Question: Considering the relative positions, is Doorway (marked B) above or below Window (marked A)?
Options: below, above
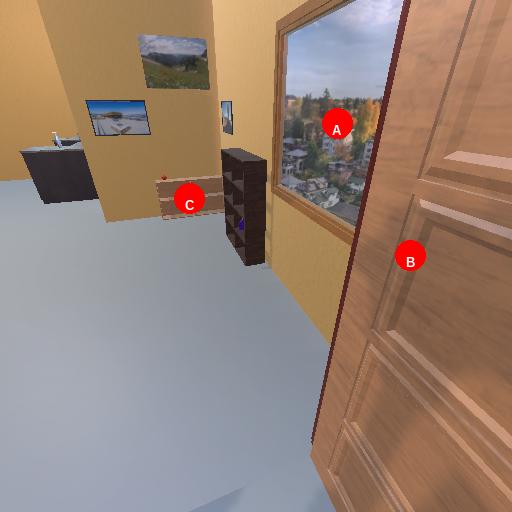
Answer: below